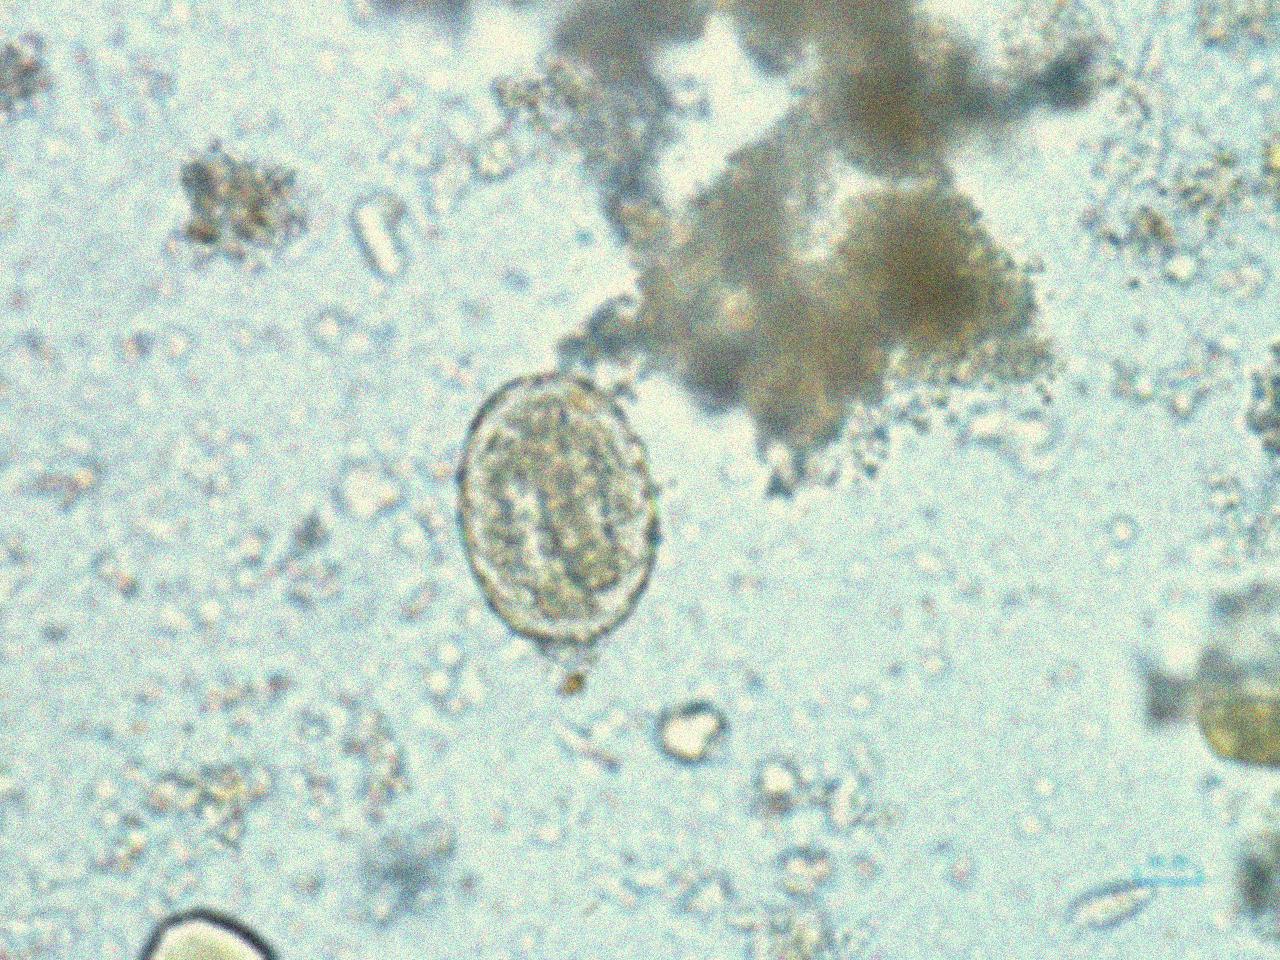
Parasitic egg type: Ascaris lumbricoides